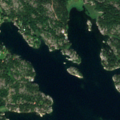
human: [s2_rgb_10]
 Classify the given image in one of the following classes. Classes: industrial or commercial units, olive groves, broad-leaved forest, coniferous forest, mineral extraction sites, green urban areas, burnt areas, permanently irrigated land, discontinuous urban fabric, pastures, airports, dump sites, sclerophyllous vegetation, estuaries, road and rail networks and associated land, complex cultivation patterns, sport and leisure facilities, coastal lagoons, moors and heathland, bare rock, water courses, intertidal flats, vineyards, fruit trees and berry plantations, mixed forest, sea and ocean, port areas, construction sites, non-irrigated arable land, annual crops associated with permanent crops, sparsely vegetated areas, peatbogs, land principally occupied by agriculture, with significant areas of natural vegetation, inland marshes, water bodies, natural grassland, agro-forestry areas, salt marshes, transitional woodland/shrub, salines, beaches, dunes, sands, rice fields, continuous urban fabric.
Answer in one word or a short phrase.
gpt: mixed forest, sea and ocean